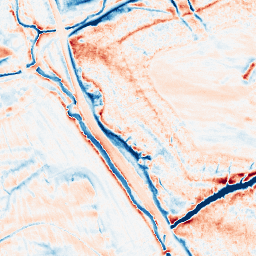
Category: classical
Decomposition family: gaussian_anisotropic
Decomposition parameters: sigma_x: 2
sigma_y: 5
Upsampling method: regularized
Upsampling parameters: scale: 2
lambda_reg: 0.01
Upsampling scale: 2